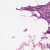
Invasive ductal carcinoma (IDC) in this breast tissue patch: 1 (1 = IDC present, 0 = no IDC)